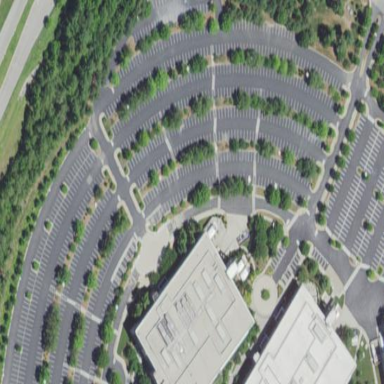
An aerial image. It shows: Office building.